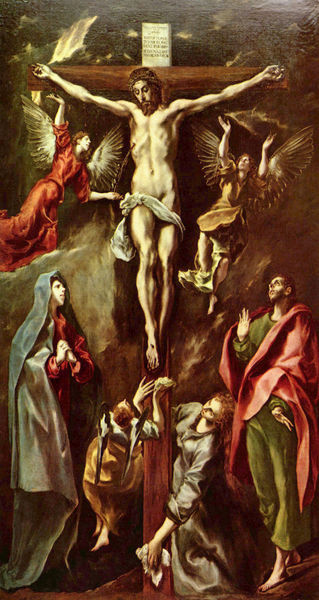
Titel: Der Gekreuzigte mit Maria, Magdalena, Johannes Evangelist und Engeln
Künstler: El Greco
Standort: Madrid
Institution: Museo del Prado
Schlagwörter: berg, blau, dunkel, flügel, gemälde, gott, himmel, körper, mann, nackt, rubens, schatten, weiß, wolken, frauen, gelb, grün, menschen, ocker, braun, frau, grau, hintergrund, holz, kleider, licht, männer, rot, tuch, beige, bart, barock, bibel, falten, johannes, lang, tod, tot, hände, gold, stoff, tücher, gewänder, mutter, krone, rosa, fliegen, engel, spanien, schrift, düster, farbe, sturm, historienbild, tafel, gefaltet, kopftuch, muskeln, inschrift, goya, nagel, nägel, pink, barfuss, hängen, lendentuch, kreuz, schweben, stich, beten, gebet, karfreitag, dunke, christus, jesus, jesus christus, kreuzabnahme, kreuzigung, leiden, historienmalerei, kruzifix, bleich, heilige, jünger, maria, magdalena, gekreuzigt, schmerzen, beweinung, el greco, petrus, schwamm, aufstellen, dornenkrone, dornenkranz, heiligenbild, barok, schrifttafel, lendenschutz, stifter, gekreuzigter, putzen, säubern, apostel, holzkreuz, passion, inri, klage, bibelszene, dreinageltypus, essigschwamm, greco, kreuzigen, könig der juden, magdalene, toledo, johanne, s, auftsellung, 1500